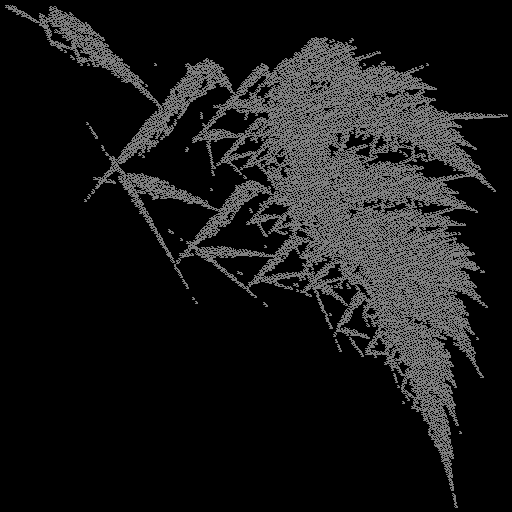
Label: turbanshell